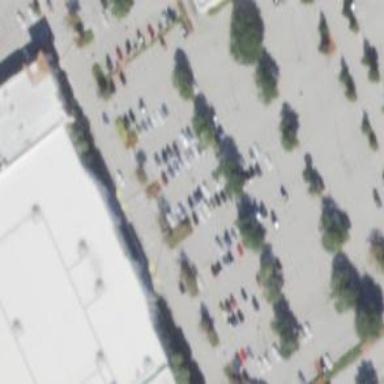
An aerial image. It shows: Parking space.